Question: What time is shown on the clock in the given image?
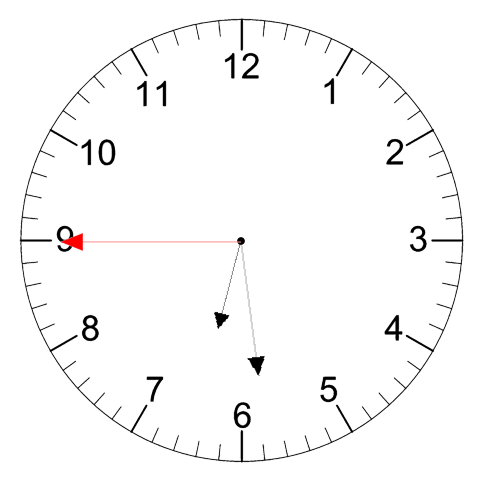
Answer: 06:28:45